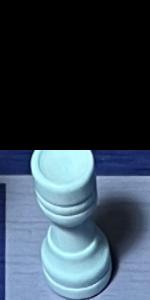
Label: Rook_White